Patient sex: M
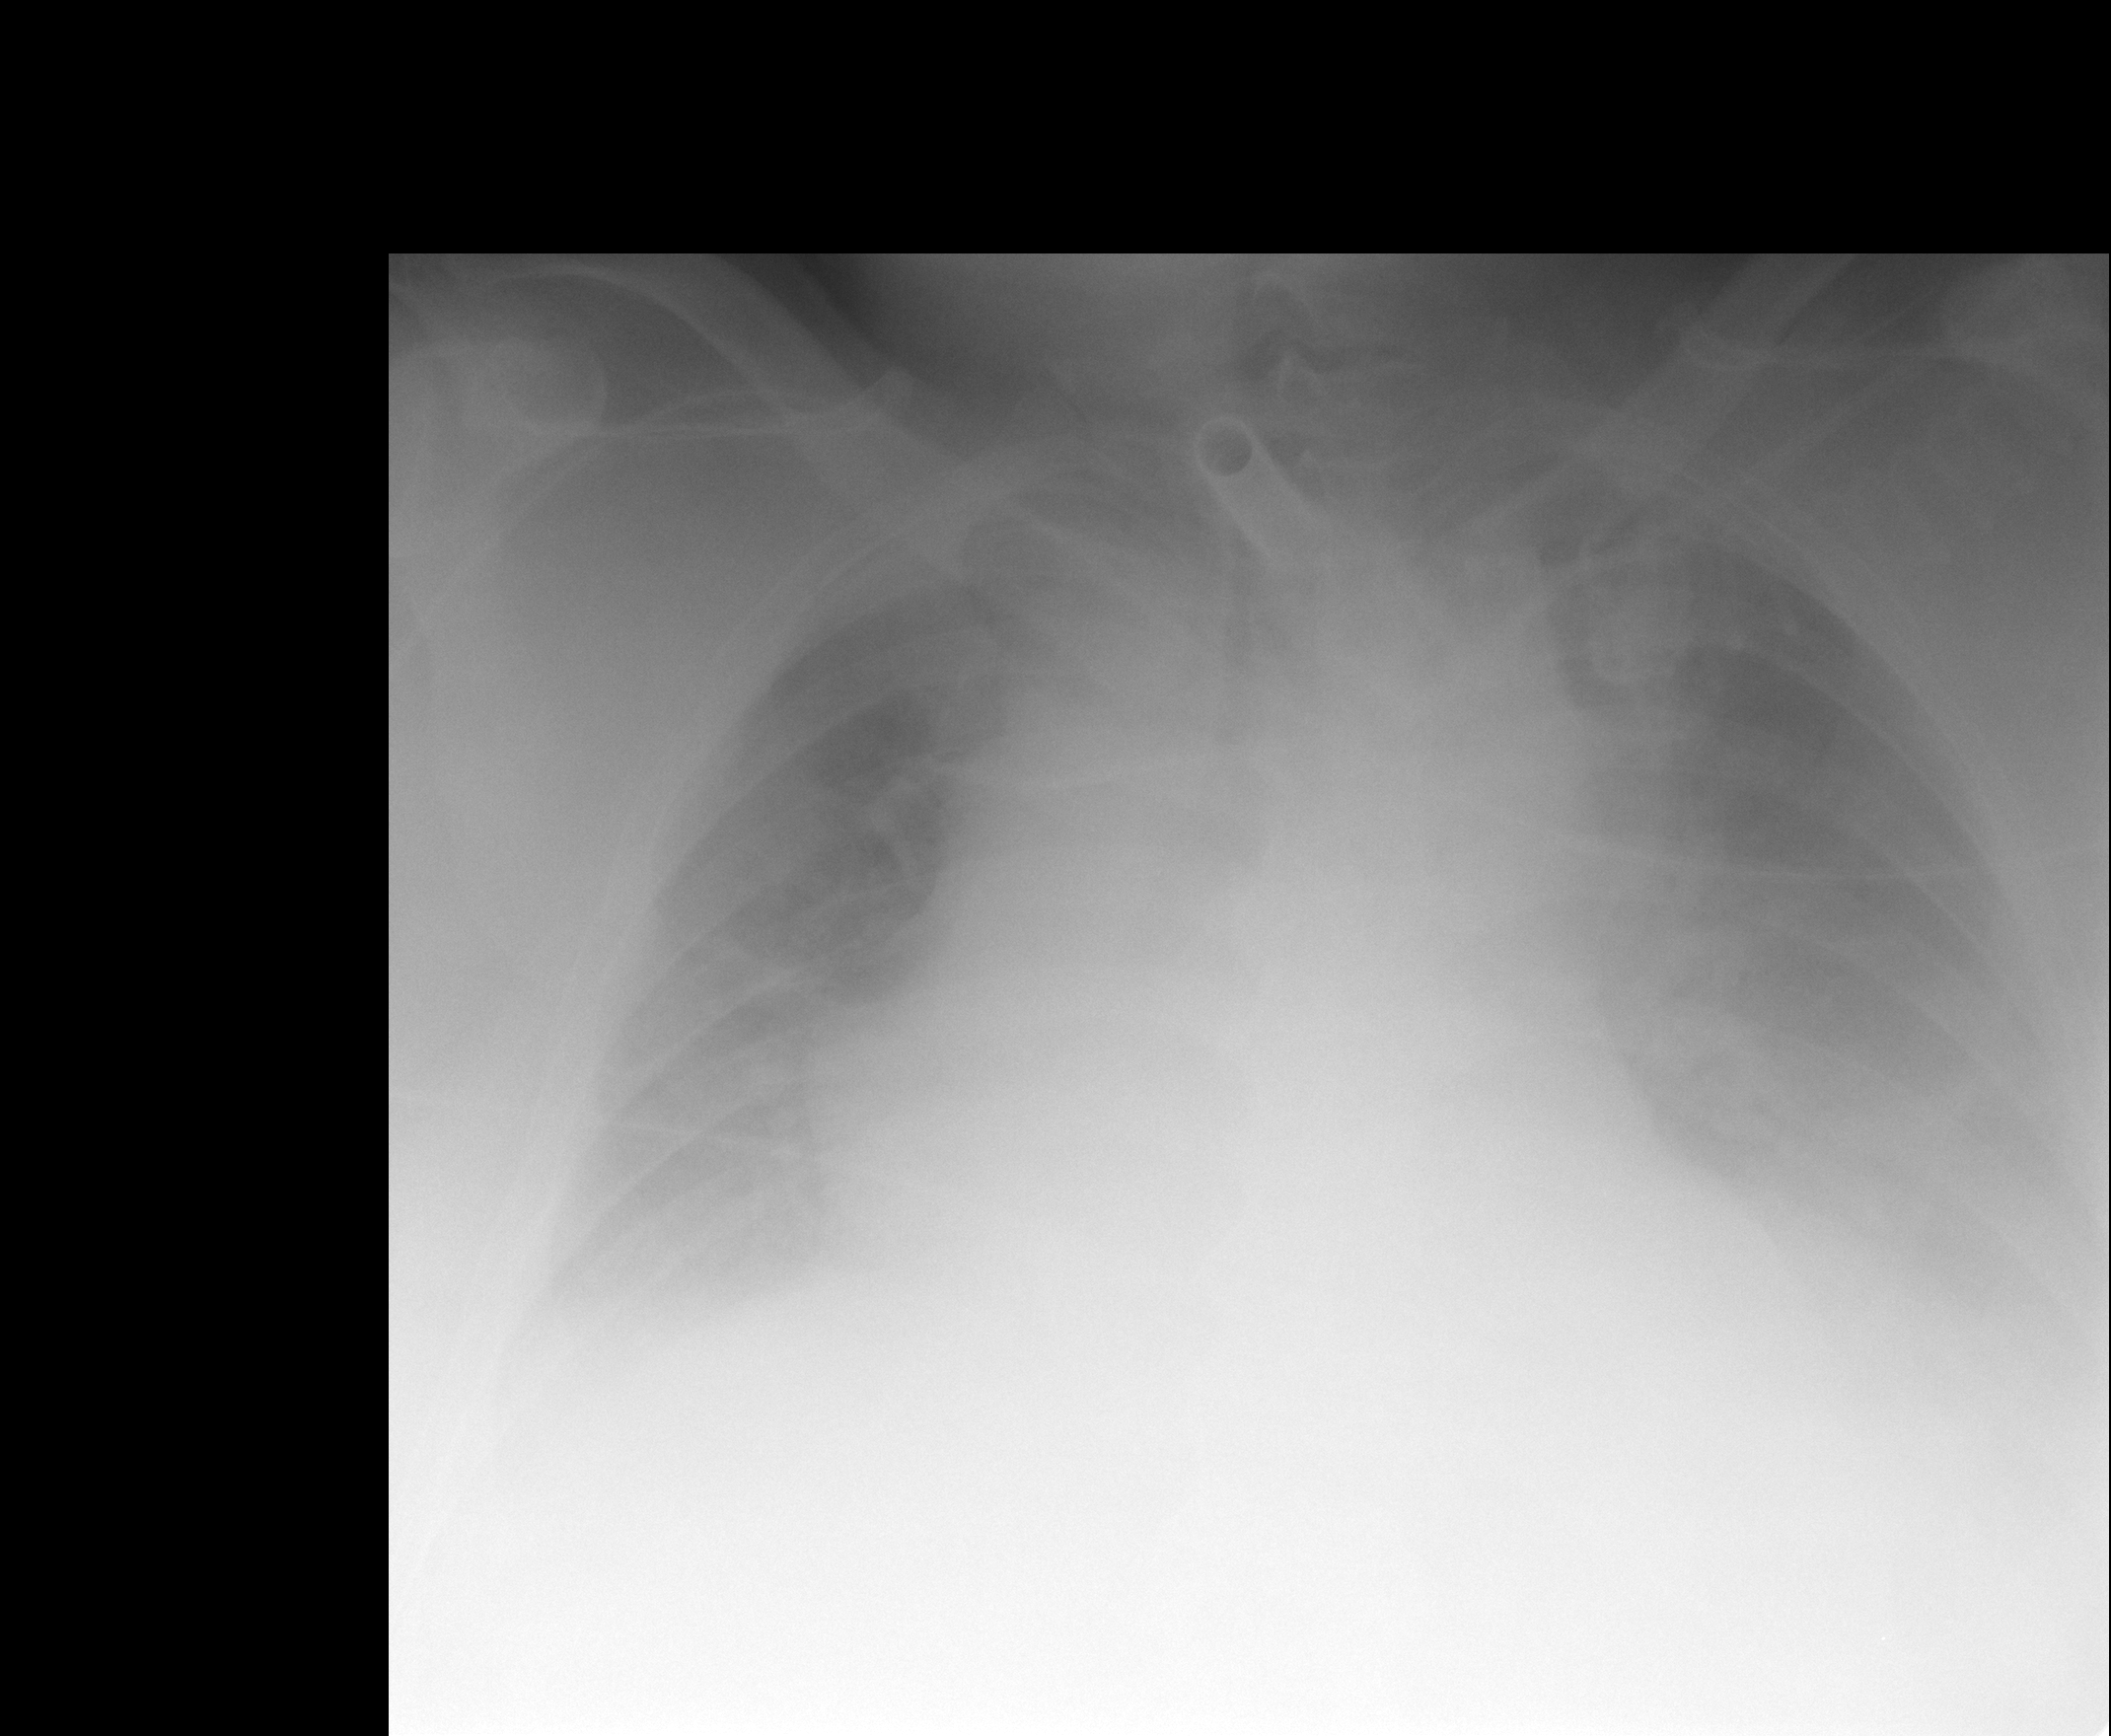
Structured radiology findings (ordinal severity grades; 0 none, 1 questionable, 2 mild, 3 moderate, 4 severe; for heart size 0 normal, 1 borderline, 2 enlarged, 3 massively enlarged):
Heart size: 2
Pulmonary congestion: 2
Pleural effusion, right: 0
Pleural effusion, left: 2
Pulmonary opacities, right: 0
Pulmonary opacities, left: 0
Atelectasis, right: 2
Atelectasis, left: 2